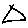
Label: triangle